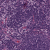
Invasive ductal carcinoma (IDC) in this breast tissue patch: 0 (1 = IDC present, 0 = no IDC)